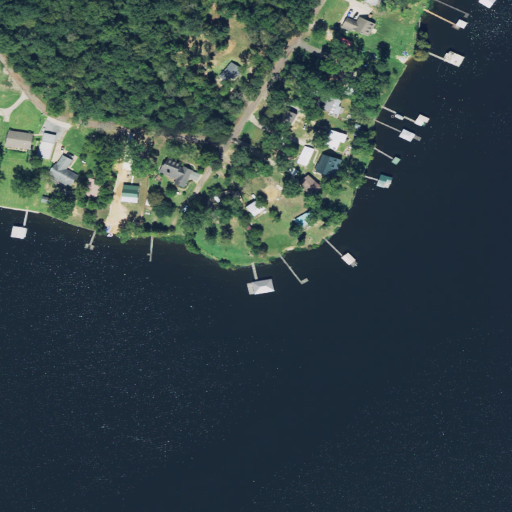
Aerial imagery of cape in Texas named Moss Point containing open water, open development, evergreen forest, mixed forest, low intensity development, medium intensity development, pasture, deciduous forest, and grassland